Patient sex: F
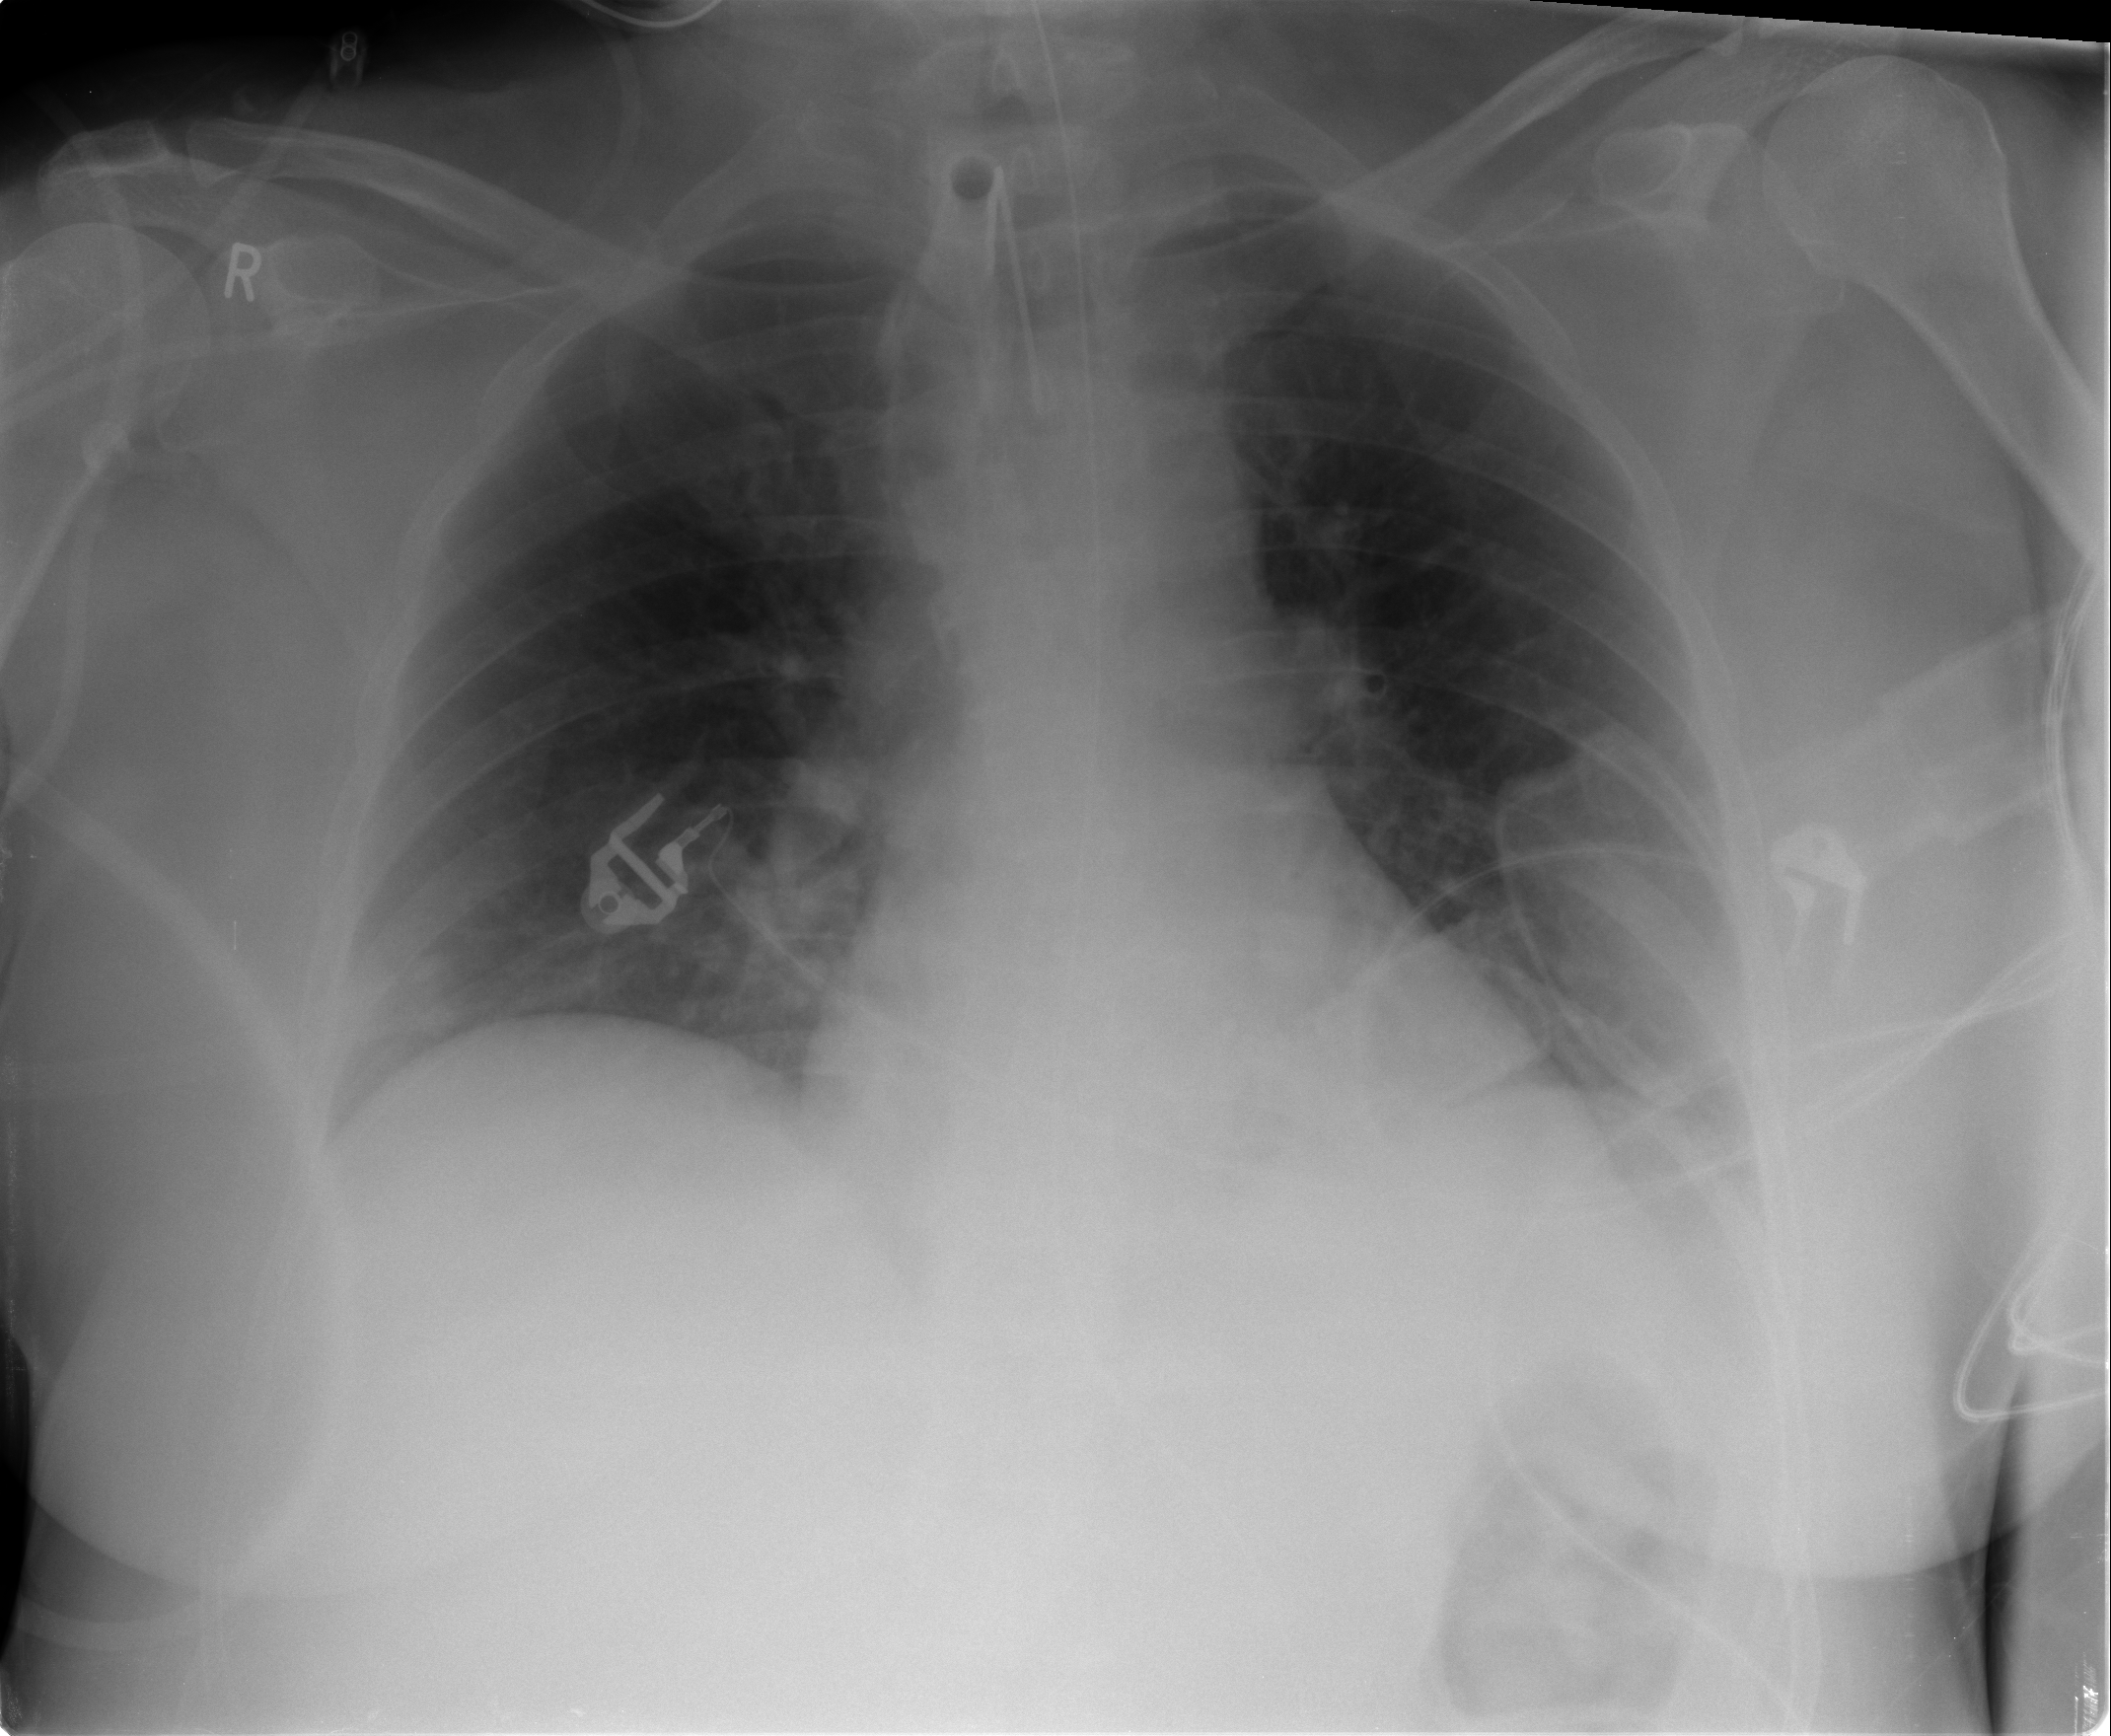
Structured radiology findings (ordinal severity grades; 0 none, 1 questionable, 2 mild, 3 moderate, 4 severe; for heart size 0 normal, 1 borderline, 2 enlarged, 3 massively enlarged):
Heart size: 0
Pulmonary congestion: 2
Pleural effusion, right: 0
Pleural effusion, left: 1
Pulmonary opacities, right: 0
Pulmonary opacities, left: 0
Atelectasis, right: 2
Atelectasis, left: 2